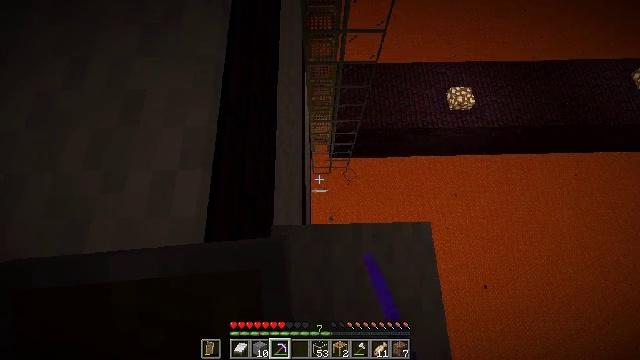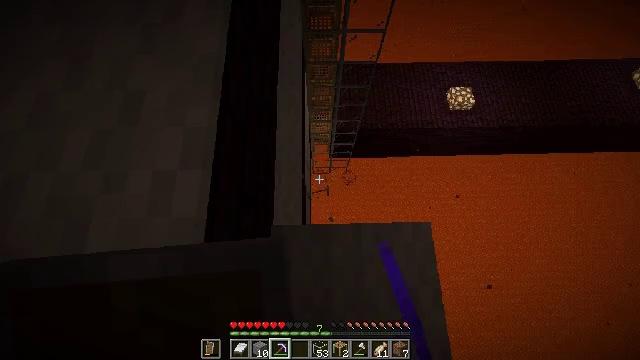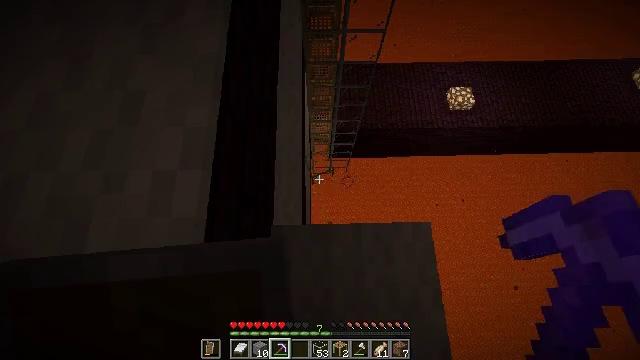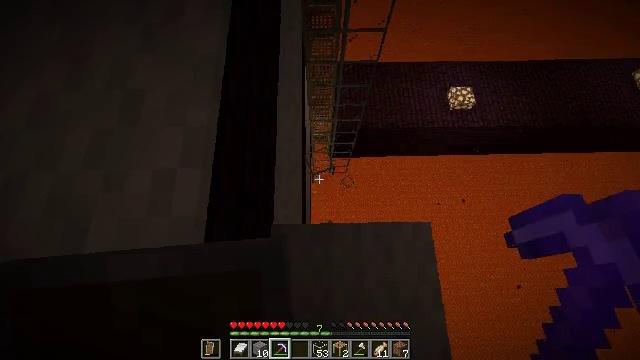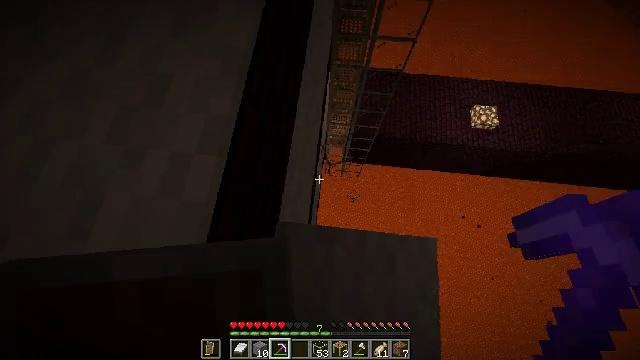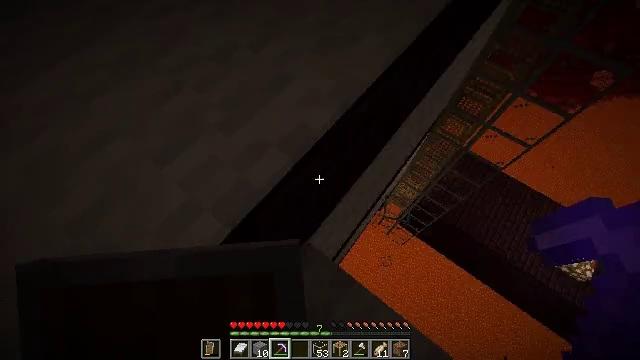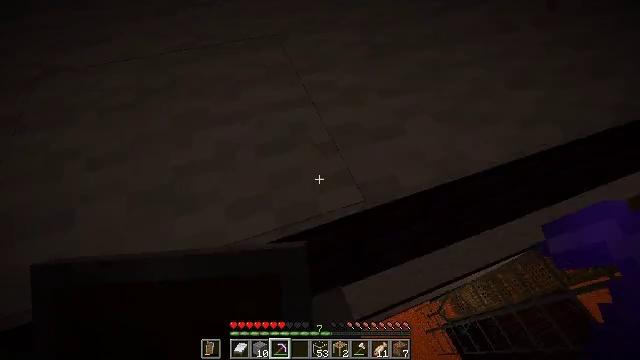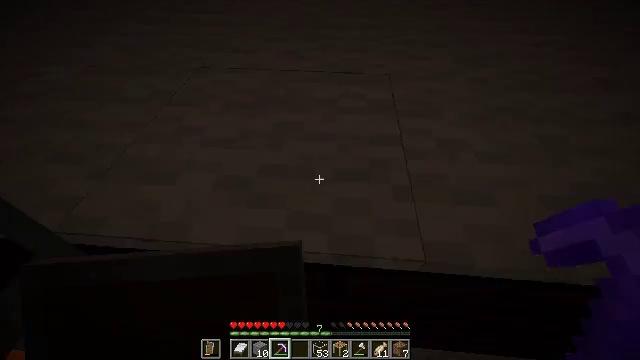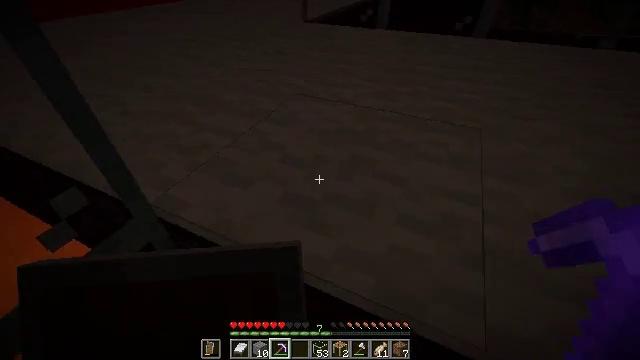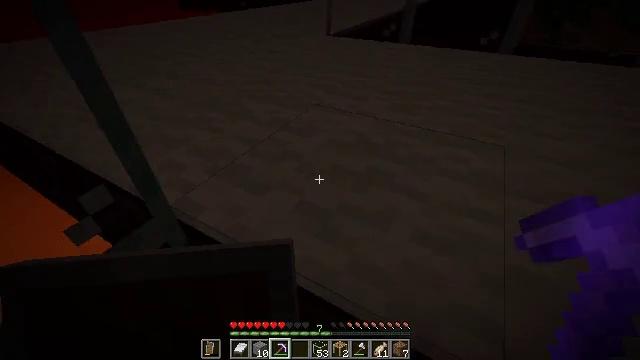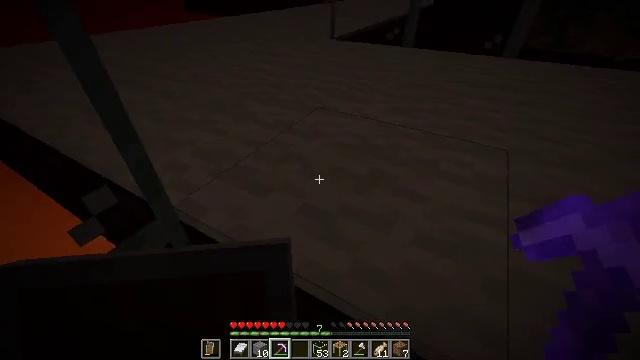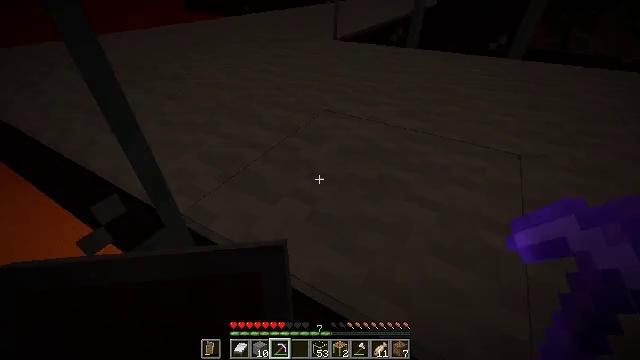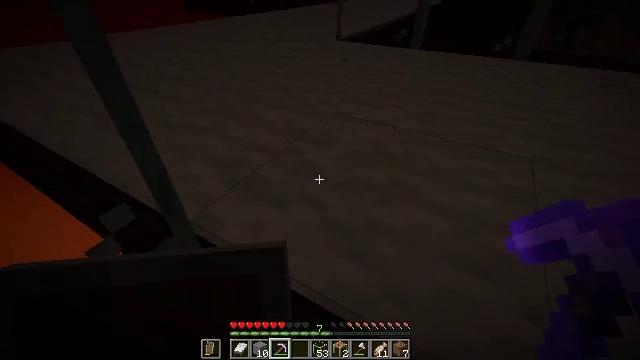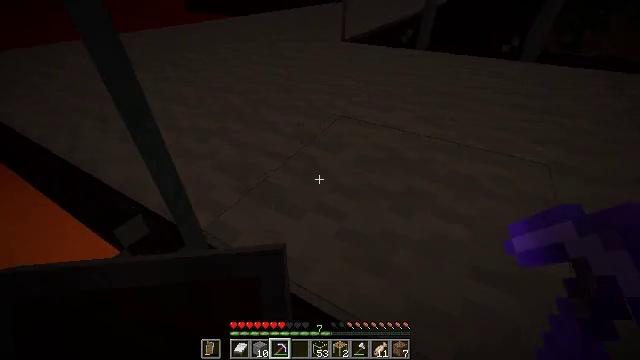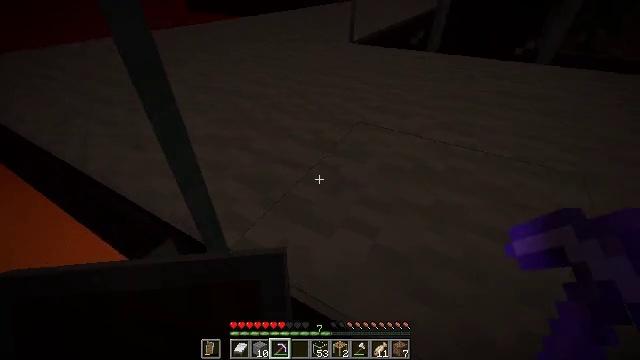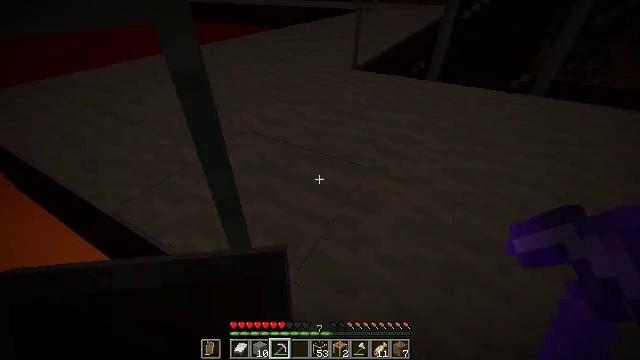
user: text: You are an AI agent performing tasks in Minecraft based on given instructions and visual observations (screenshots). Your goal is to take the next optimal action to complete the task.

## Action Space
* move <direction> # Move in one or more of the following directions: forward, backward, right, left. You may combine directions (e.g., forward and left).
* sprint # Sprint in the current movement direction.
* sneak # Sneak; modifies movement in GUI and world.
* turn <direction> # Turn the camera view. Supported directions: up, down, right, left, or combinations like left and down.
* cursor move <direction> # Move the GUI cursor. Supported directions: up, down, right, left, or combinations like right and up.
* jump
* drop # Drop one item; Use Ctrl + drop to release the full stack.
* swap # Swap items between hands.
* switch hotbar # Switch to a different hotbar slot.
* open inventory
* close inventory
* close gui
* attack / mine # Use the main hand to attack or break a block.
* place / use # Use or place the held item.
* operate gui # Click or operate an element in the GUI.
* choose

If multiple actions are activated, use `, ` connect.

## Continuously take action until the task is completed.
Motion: motion action
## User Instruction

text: Pick up the white carpet.
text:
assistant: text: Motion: attack / mine
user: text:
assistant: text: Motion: attack / mine
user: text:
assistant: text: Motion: attack / mine
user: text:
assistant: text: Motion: turn left
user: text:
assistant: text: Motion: turn left and up
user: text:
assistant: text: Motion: turn left and up
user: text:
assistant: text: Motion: turn left and up
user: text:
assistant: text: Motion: turn left and up
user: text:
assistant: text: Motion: turn left and up
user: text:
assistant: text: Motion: no_op
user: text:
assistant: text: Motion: move forward
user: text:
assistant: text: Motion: move forward
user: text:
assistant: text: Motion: move forward
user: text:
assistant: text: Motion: move forward
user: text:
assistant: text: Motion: move forward, jump
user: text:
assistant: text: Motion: move forward, turn right and up, jump
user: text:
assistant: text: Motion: move forward, turn right, jump
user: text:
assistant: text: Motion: move forward, turn right, jump
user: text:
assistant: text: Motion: move forward, turn right, jump
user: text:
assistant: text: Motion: move forward, turn right
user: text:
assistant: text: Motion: move forward, turn right
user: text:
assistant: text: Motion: move forward, turn right and down
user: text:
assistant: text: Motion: move forward, turn right and down
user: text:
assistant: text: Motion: turn right and down
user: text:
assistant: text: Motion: turn right and down
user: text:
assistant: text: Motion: turn right and down
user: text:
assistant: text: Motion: turn up
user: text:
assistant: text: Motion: no_op
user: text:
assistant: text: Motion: turn left
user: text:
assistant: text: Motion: turn right